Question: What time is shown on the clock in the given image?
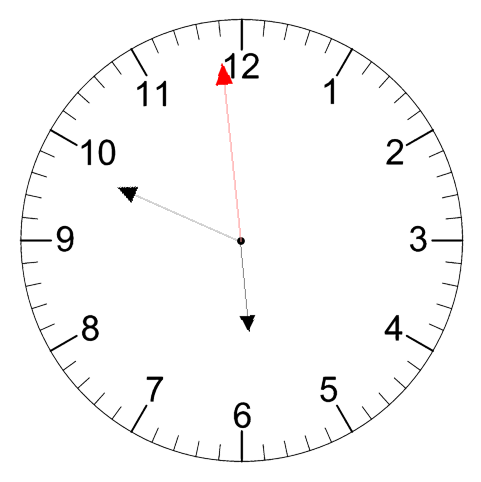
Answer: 05:48:59